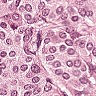
Metastatic tissue present: yes